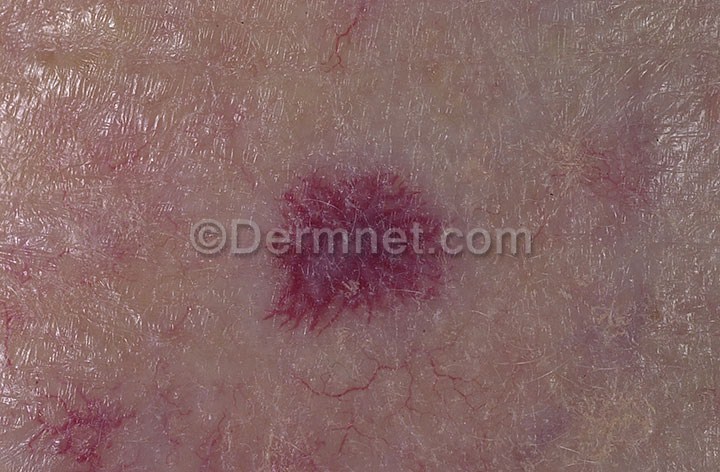
Disease: Lupus and other Connective Tissue diseases